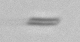
Label: fiber